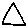
Label: triangle